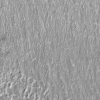
Atmospheric dust classification: not_dusty